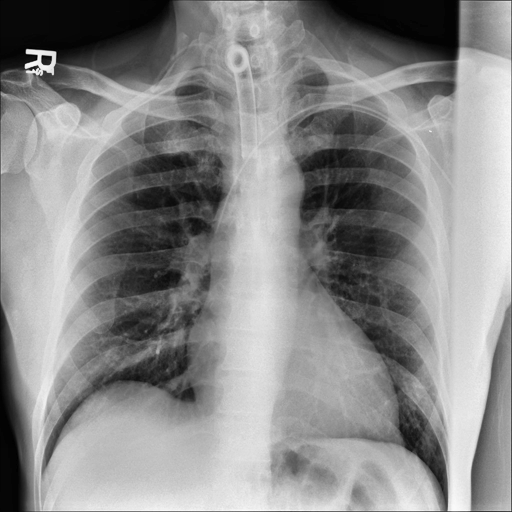
Finding: NORMAL